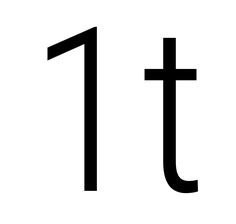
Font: Roboto_Condensed_Light